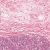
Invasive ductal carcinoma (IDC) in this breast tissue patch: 0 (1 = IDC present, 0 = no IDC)